Question: I installed WinSCP on my PC and want to get a connection to another server through a C# Console Application.
'''
using WinSCP;
namespace WINSCP_SFTP
{
class Program
{
static void Main(string[] args)
{
try
{
Console.WriteLine("test");
SessionOptions sessionOptions = new SessionOptions
{
Protocol = Protocol.Sftp,
HostName = "hostname",
UserName = "user",
Password = "password"
};
using (Session session = new Session())
{
session.ExecutablePath = @"C:\Program Files\WinSCP";
session.Open(sessionOptions);
Console.WriteLine(session.Opened);
}
}
catch (Exception ex)
{
Console.WriteLine(ex.Message);
}
Console.ReadLine();
}
}
}
'''
But if I run the .exe, the application crashs even before the first console.writeline appears.. Any ideas what I'm doing wrong?
Update:
An alert pops up which says: WINSCP_SFTP has stopped working.. then in the cmd line a text appears: Unhandled Exception.. I tried to make a try..catch around my whole code but it also doesn't catch the error
Error that occurs(Picture from web, not a screenshot of my application):

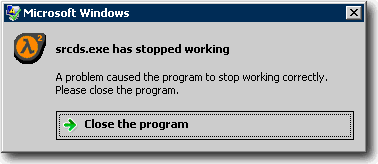
Answer: Try something more like this (this comes from a windows web service).
winscp.exe must be in the root directory of the application.
EDIT: see winscp.net/eng/docs/library_install "WinSCP .NET assembly interacts with WinSCP winscp.exe. By default it looks for the winscp.exe in the same folder, where the assembly is stored. For that reason, you should extract the package into the same folder, where you have WinSCP installed/extracted. You can also copy all binaries, winscp.exe and winscpnet.dll, into separate folder. " Try putting the .exe in your app folder.
To 'merge the winSCP dll into your exe have a read of <URL>
'''
using WinSCP;
try
{
SessionOptions sessionOptions = new SessionOptions
{
Protocol = Protocol.Sftp,
HostName = EdiConfiguration.FtpIpAddressOrHostName,
UserName = EdiConfiguration.FtpUserName,
Password = EdiConfiguration.FtpPassword,
SshHostKeyFingerprint = EdiConfiguration.SshHostKeyFingerprint,
PortNumber = EdiConfiguration.FtpPortNumber
};
using (Session session = new Session())
{
session.Open(sessionOptions);
TransferOptions transferOptions = new TransferOptions();
transferOptions.TransferMode = TransferMode.Binary;
transferOptions.ResumeSupport.State = TransferResumeSupportState.Off;
// Download the files in the OUT directory.
TransferOperationResult transferOperationResult = session.GetFiles(EdiConfiguration.FtpDirectory, EdiConfiguration.IncommingFilePath, false, transferOptions);
// Check and throw if there are any errors with the transfer operation.
transferOperationResult.Check();
// Remove files that have been downloaded.
foreach (TransferEventArgs transfer in transferOperationResult.Transfers)
{
RemovalOperationResult removalResult = session.RemoveFiles(session.EscapeFileMask(transfer.FileName));
if (!removalResult.IsSuccess)
{
eventLogUtility.WriteToEventLog("There was an error removing the file: " + transfer.FileName + " from " + sessionOptions.HostName + ".", EventLogEntryType.Error);
}
}
}
}
catch (SessionLocalException sle)
{
string errorDetail = "WinSCP: There was an error communicating with winscp process. winscp cannot be found or executed.";
errorDetail += Environment.NewLine + "Message:" + sle.Message;
errorDetail += Environment.NewLine + "Target Site:" + sle.TargetSite;
errorDetail += Environment.NewLine + "Inner Exception:" + sle.InnerException;
errorDetail += Environment.NewLine + "Stacktrace: " + sle.StackTrace;
eventLogUtility.WriteToEventLog(errorDetail, EventLogEntryType.Error);
}
catch (SessionRemoteException sre)
{
string errorDetail = "WinSCP: Error is reported by the remote server; Local error occurs in WinSCP console session, such as error reading local file.";
errorDetail += Environment.NewLine + "Message:" + sre.Message;
errorDetail += Environment.NewLine + "Target Site:" + sre.TargetSite;
errorDetail += Environment.NewLine + "Inner Exception:" + sre.InnerException;
errorDetail += Environment.NewLine + "Stacktrace: " + sre.StackTrace;
eventLogUtility.WriteToEventLog(errorDetail, EventLogEntryType.Error);
}
catch (Exception ex)
{
eventLogUtility.WriteToEventLog("Error in ProcessEdi() while downloading EDI files via FTP: Message:" + ex.Message + "Stacktrace: " + ex.StackTrace, EventLogEntryType.Error);
}
'''